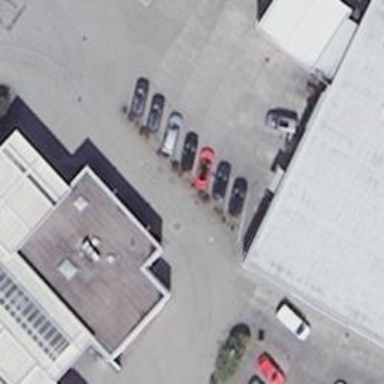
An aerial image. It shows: Transportation building with fuel station.